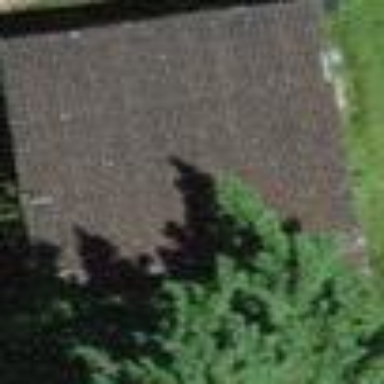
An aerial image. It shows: Barn.